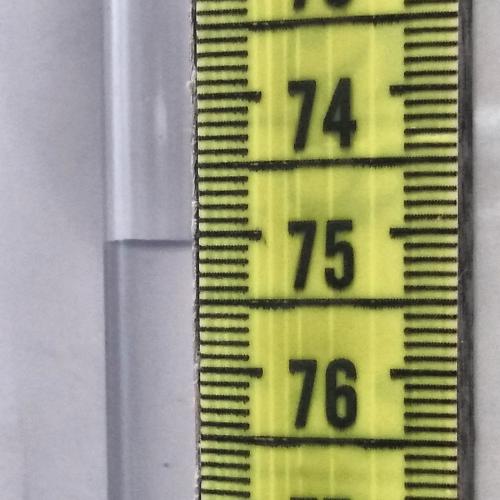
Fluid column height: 75.1 cm